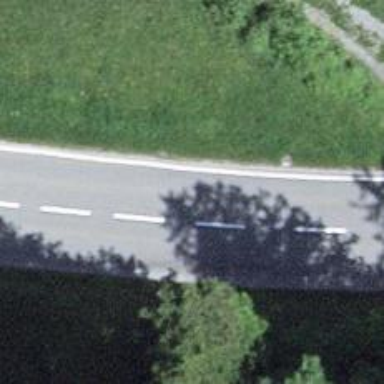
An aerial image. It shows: Tertiary road.